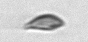
Label: Cryptophyta